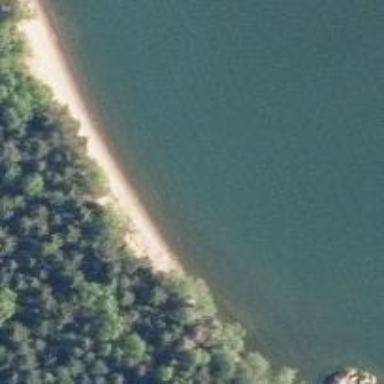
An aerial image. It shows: Scenic beach with natural beauty.